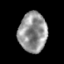
Tissue: skin
Cell type: Epithelial cells
Senescence score: 0.2503
Nuclear area (px): 1108
Mean DAPI intensity: 146.915